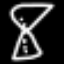
Label: hourglass